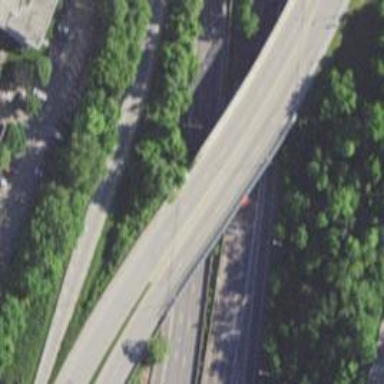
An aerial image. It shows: Primary highway bridge.